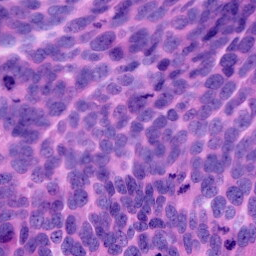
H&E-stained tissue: Ovarian